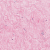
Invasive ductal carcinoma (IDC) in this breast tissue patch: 0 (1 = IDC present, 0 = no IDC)